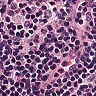
Metastatic tissue present: no